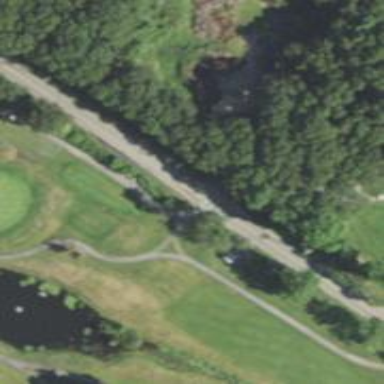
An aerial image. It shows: Pathway for golfing.